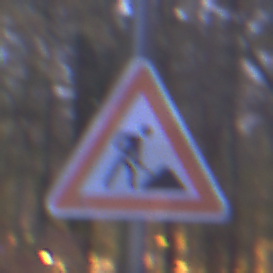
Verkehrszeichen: Arbeitsstelle
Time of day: Night
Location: Outdoor (Suburban)
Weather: PartlyCloudy
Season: NotSpecified
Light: Artificial